Question: I'm trying to display dates (i.e., by day) along the xAxis using HighCharts. I'm using the <URL> gem w/ Rails to do so. For the HighCharts 'data' argument, I'm passing in a nested array with [[date, revenue], [date, revenue], [date, revenue]...etc].
The yAxis with the revenue is working correctly, but the corresponding date in the xAxis is not.
Here's the controllers code :
'''
def graph_orders
sales_and_date_array = []
Order.revenue_to_array(sales_and_date_array)
puts sales_and_date_array.inspect
# http://jsfiddle.net/gh/get/jquery/1.7.2/highslide-software/highcharts.com/tree/master/samples/highcharts/series/data-array-of-arrays-datetime/
@chart = LazyHighCharts::HighChart.new('graph') do |f|
f.title(:text => "Lono Sales")
f.xAxis(
type: 'datetime'
)
f.series(:name => "Lono Sales Revenue", :yAxis => 0, :data => sales_and_date_array)
f.yAxis [
{:title => {:text => "Revenue", :margin => 70} },
{:title => {:text => "Revenue"}, :opposite => true},
]
f.legend(:align => 'right', :verticalAlign => 'top', :y => 75, :x => -50, :layout => 'vertical',)
f.chart({:defaultSeriesType=>"line"})
end
end
'''
Here's what inpsecting 'sales_and_date_array' looks like:
'''
[["2014-06-12", 208.28], ["2014-06-11", 416.56], ["2014-06-11", 624.84], ["2014-06-11", 833.12], ["2014-06-10", 1041.4], ["2014-06-09", 1249.68], ["2014-06-08", 1457.96], ["2014-06-08", 1666.24], ["2014-06-07", 1874.52], ["2014-06-07", 2082.8], ["2014-06-07", 2291.08],....etc
'''
Here's what the graph output currently looks like:

Any thoughts?
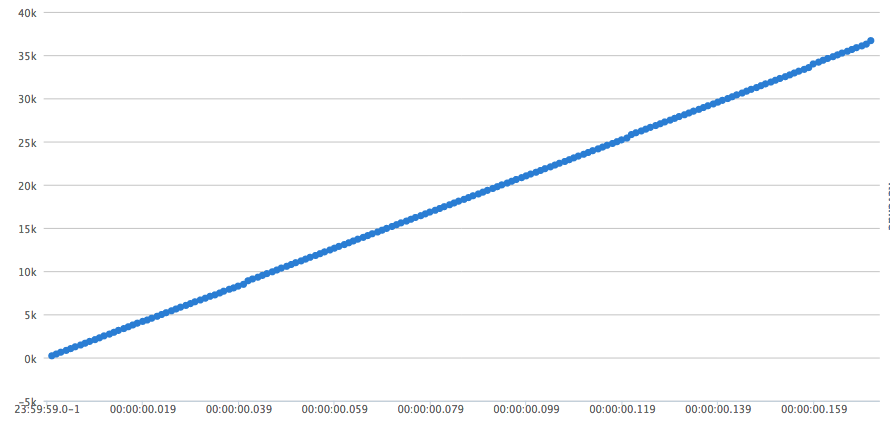
Answer: Highcharts does not accept dates in that format.
You can either pass a Date.UTC object, or you can pass the date in javascript epoch format (in milliseconds).
references:
- <URL>